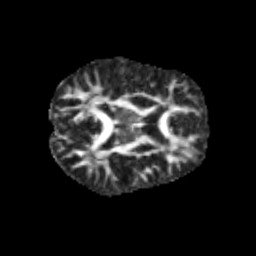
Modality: FA
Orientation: axial
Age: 12
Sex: male
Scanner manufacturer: siemens
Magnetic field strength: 3 T
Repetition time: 3.8 s
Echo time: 0.07 s